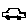
Label: car